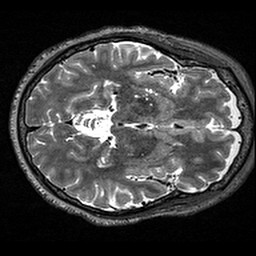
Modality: T2w
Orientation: axial
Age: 65
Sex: female
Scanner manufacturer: siemens
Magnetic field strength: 3 T
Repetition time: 3.2 s
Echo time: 0.567 s